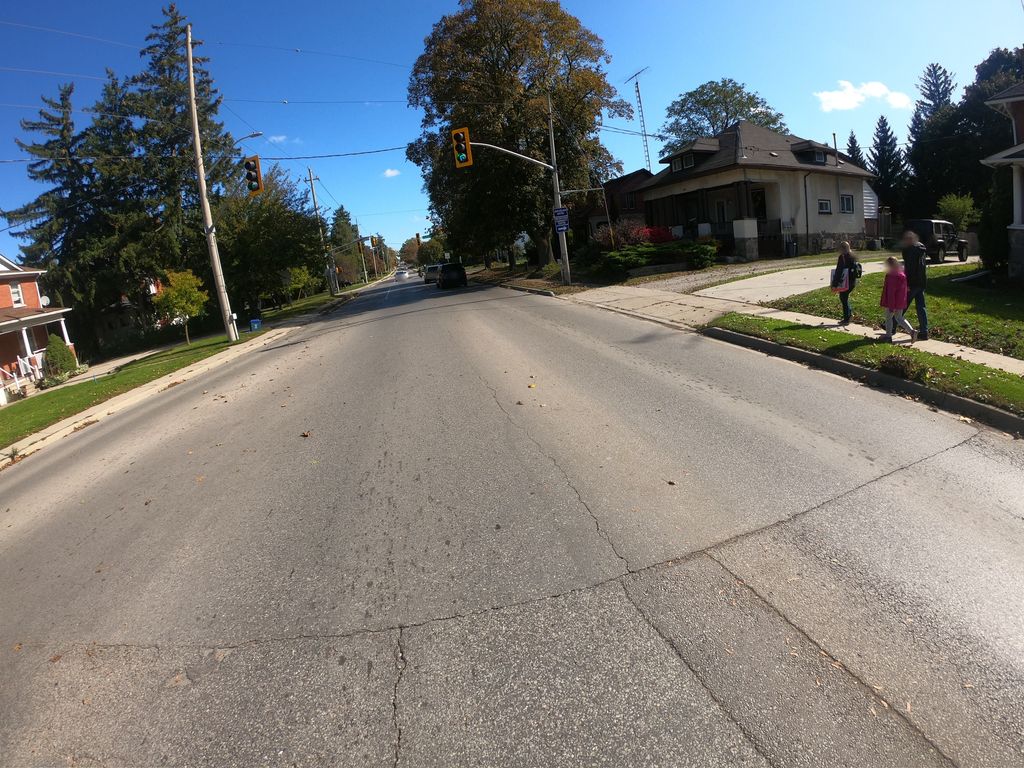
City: kitchener-waterloo